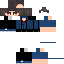
A female human skin with medium skin, wearing brown long hair dressed in a blue hoodie and black pants, featuring a closed mouth.